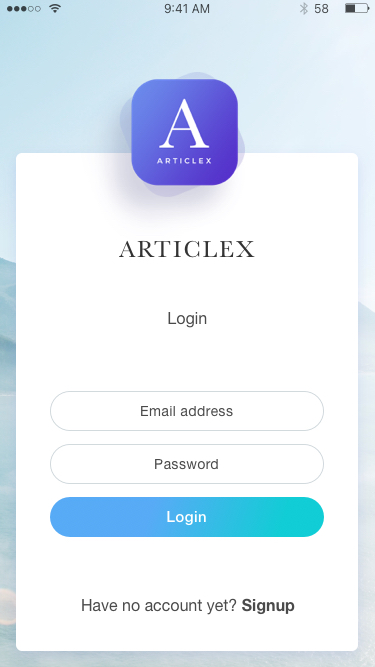
Text in this UI design:
Have no account yet? Signup
ARTICLEX
Login
Email address
Password
Login